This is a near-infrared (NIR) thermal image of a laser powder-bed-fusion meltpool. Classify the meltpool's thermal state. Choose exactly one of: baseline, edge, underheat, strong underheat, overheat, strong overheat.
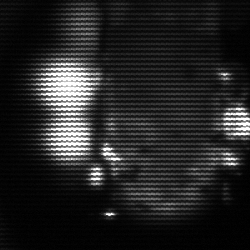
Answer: strong underheat